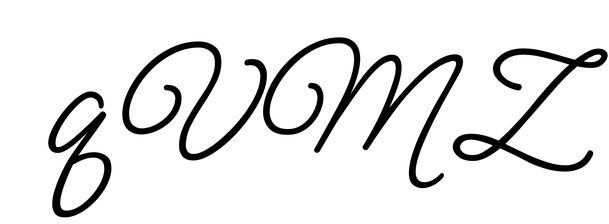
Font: MeowScript-Regular